【题型】解答题　【知识点】平面几何　【难度】medium
如图，已知：如图，点 \(A\)、\(B\) 在射线 \(OM\) 上，点 \(C\)、\(D\) 在射线 \(ON\) 上，\(AD\)、\(BC\) 交于点 \(P\)，\(\dfrac{OB}{OA} = \dfrac{OD}{OC} = \dfrac{5}{3}\)。设 \(\overrightarrow{OA} = \vec{a}\)，\(\overrightarrow{OC} = \vec{b}\)。

(1) \(\overrightarrow{AC} = \underline{\quad\quad}\)，\(\overrightarrow{BD} = \underline{\quad\quad}\)（结果用含向量 \(\vec{a}\)、\(\vec{b}\) 的式子表示）
(2) 由 (1) 可知 \(\overrightarrow{AC}\) 与 \(\overrightarrow{BD}\) 是 \underline{\quad\quad} 向量。
(3) 如果 \(|AP| = 6\)，那么 \(|DA| = \underline{\quad\quad}\)。
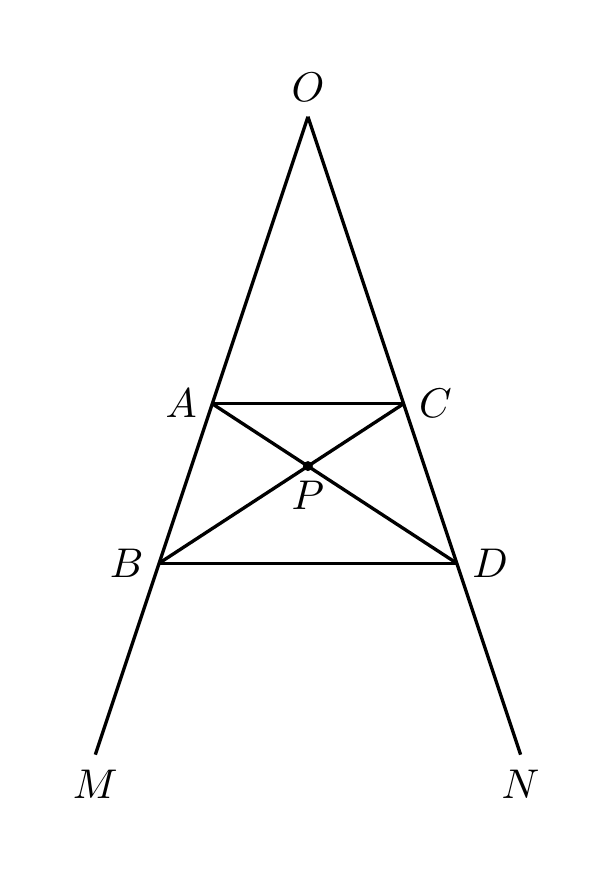
【解答】
【答案】(1) \(\boldsymbol{\vec{b} - \vec{a}}\)；\(\boldsymbol{\dfrac{5}{3}\vec{b} - \dfrac{5}{3}\vec{a}}\)
(2) 平行
(3) \(16\)

\vspace{1em}

【分析】本题考查了相似三角形的性质与判定，平面向量，掌握平面向量是解题的关键。

(1) \(\overrightarrow{AC} = \overrightarrow{OC} - \overrightarrow{OA} = \vec{b} - \vec{a}\)，\(\overrightarrow{BD} = \overrightarrow{OD} - \overrightarrow{OB} = \dfrac{5}{3}\vec{b} - \dfrac{5}{3}\vec{a}\)；

(2) 根据 \(\overrightarrow{AC} = \vec{b} - \vec{a}\)，\(\overrightarrow{BD} = \dfrac{5}{3}\vec{b} - \dfrac{5}{3}\vec{a}\)，得出 \(\overrightarrow{AC}\) 与 \(\overrightarrow{BD}\) 是平行向量；

(3) 根据 \(\dfrac{OB}{OA} = \dfrac{OD}{OC} = \dfrac{5}{3}\)，得出 \(AC \parallel BD\)，从而得到 \(\triangle APC \backsim \triangle DPB\)，根据 \(\dfrac{AP}{PD} = \dfrac{AC}{BD} = \dfrac{3}{5}\)，求出 \(PD = 10\)，从而得到 \(DA = 16\)。

\vspace{1em}

【详解】(1) 解：\(\overrightarrow{AC} = \overrightarrow{OC} - \overrightarrow{OA} = \vec{b} - \vec{a}\)，\(\overrightarrow{BD} = \overrightarrow{OD} - \overrightarrow{OB} = \dfrac{5}{3}\vec{b} - \dfrac{5}{3}\vec{a}\)，

故答案为：\(\vec{b} - \vec{a}\)；\(\dfrac{5}{3}\vec{b} - \dfrac{5}{3}\vec{a}\)；

(2) 解：\(\because \overrightarrow{AC} = \vec{b} - \vec{a}\)，\(\overrightarrow{BD} = \dfrac{5}{3}\vec{b} - \dfrac{5}{3}\vec{a}\)，
\[
\therefore \overrightarrow{AC} \text{ 与 } \overrightarrow{BD} \text{ 是平行向量},
\]

故答案为：平行；

(3) 解：\(\because \dfrac{OB}{OA} = \dfrac{OD}{OC} = \dfrac{5}{3}\)，
\[
\therefore AC \parallel BD,
\]
\[
\therefore \triangle APC \backsim \triangle DPB,
\]
\[
\therefore \dfrac{AP}{PD} = \dfrac{AC}{BD} = \dfrac{3}{5},
\]
\[
\because AP = 6,
\]
\[
\therefore PD = 10,
\]
\[
\therefore DA = 16,
\]

故答案为：\(16\)。